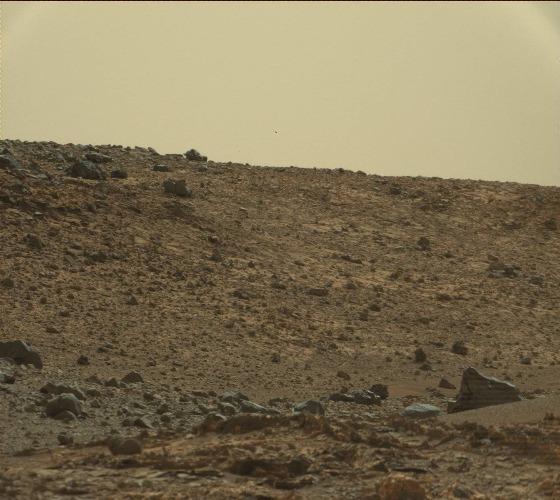
Terrain classes present: Gravel / Sand / Soil, Rock, Sky / Distant Mountains